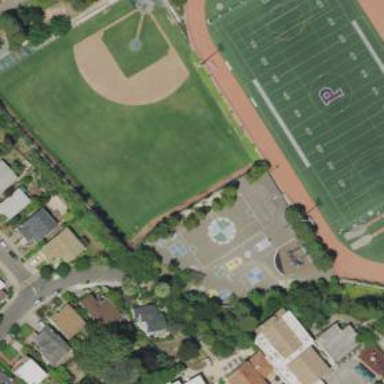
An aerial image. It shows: Schoolyard with asphalt surface.